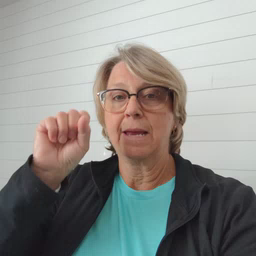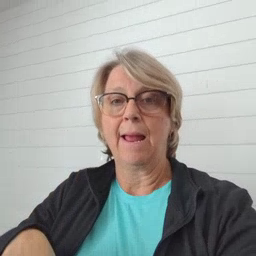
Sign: can